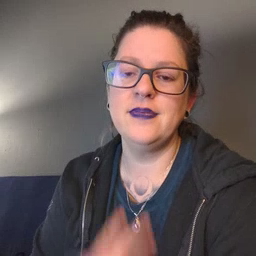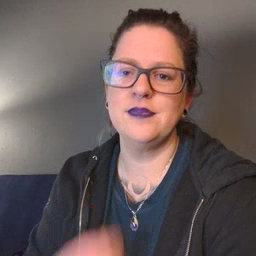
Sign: stuck